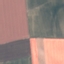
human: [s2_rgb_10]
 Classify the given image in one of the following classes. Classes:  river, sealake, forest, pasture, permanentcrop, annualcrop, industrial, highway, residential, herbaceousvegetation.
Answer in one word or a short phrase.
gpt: AnnualCrop